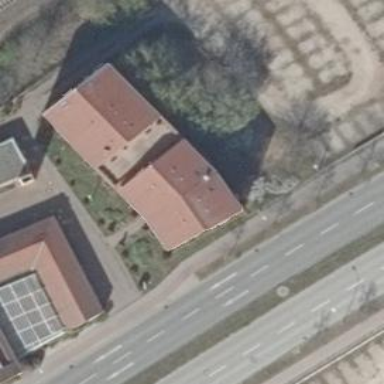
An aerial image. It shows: Hotel offering tourism services.